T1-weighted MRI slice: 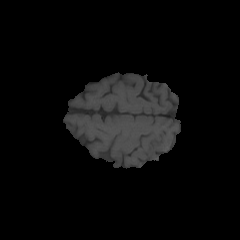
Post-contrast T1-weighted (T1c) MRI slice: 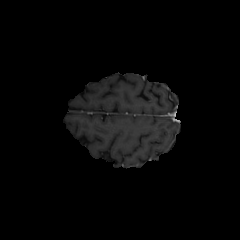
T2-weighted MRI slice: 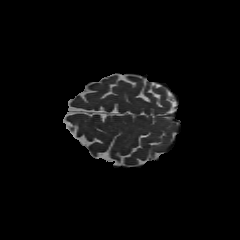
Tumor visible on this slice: no